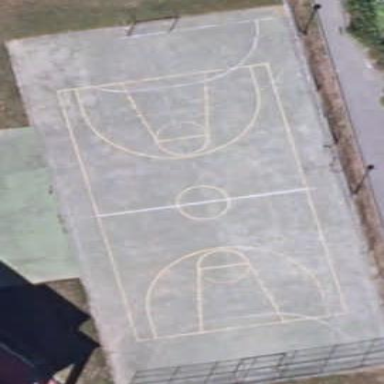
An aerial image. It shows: Basketball court located in leisure land pitch.